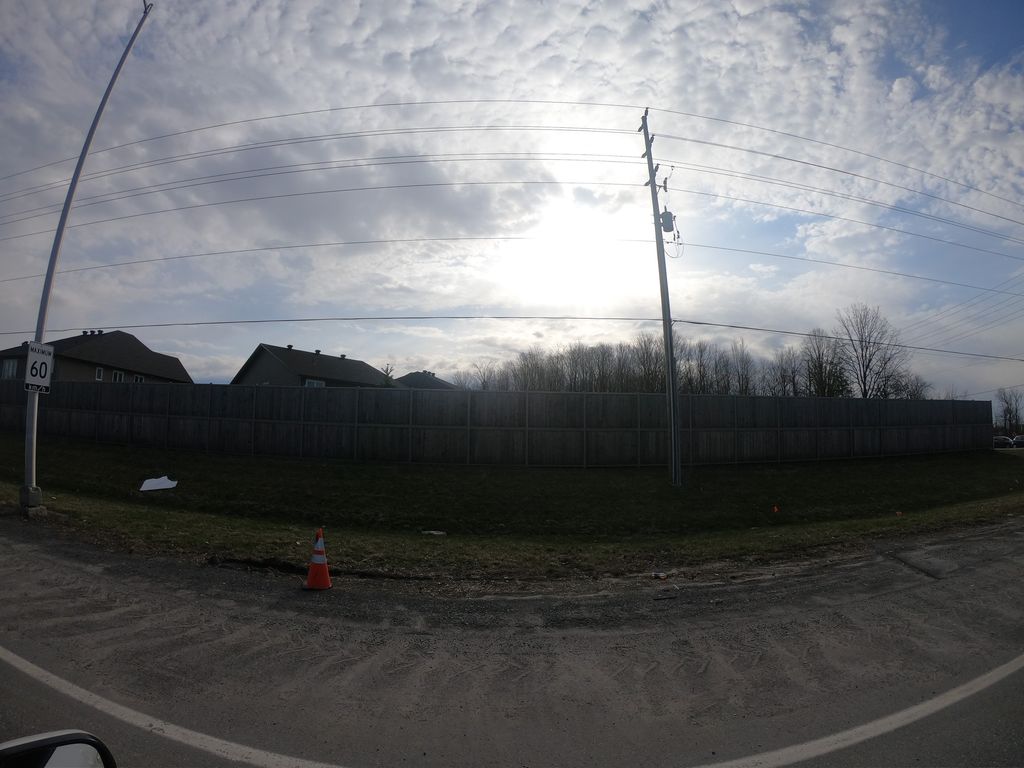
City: ottawa-gatineau